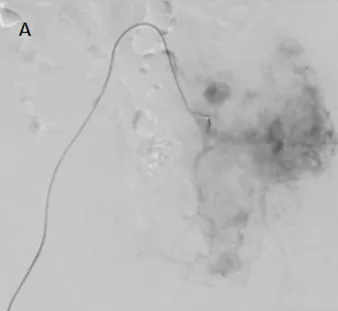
Embolization of the left pelvic tumor artery. : before tumor artery embolization.
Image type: radiology (x_ray)